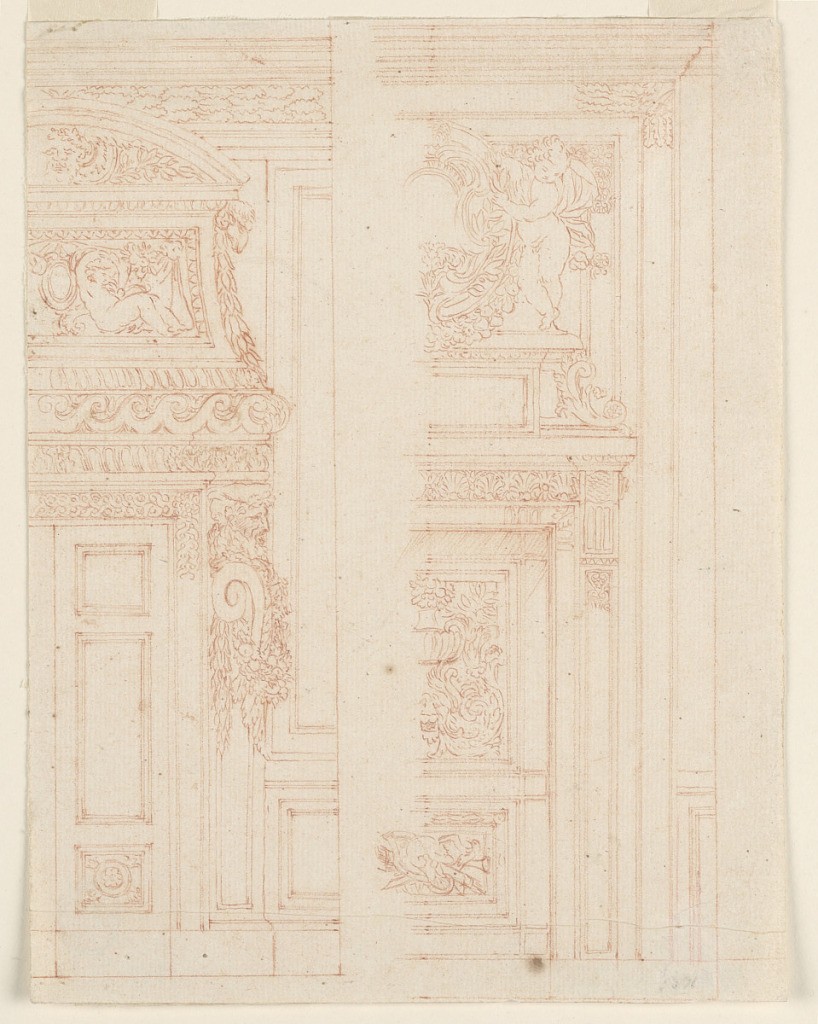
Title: Elevations of a Door, Door Frames, Overdoor, and Adjoining Wall Panel
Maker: Mauro Antonio Tesi, Italian, 1730 - 1766
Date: late 18th century
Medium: Red chalk on paper
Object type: Drawing
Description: Vertical format elevations of door, frame, overdoor, and wall panel. Two designs in the scheme of 1940-21-32. At left: suggested are a folding door with three panels in either wing, hermae as supports of the overdoor which shows a relief with children flanking an escutcheon in front of a curtain and a circular pediment with a mask. At right: two panels are suggested for the door, a trophy of arms for the lower one, a mask with rinceaux and a flower vase for the upper one. The figures of putti standing upon a base are to support an escutcheon which serves as an overdoor.